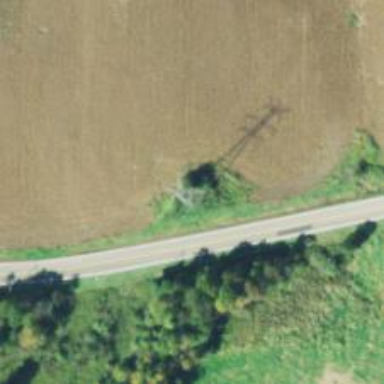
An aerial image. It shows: Lattice structure tower used for power distribution.